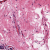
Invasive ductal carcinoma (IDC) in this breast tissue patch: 0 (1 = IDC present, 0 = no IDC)